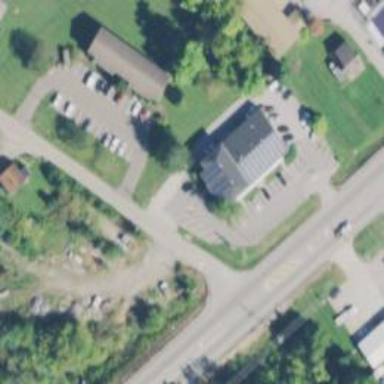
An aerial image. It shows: Veterinary facility.